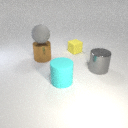
large gray metal cylinder in front of large brown metal cylinder